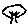
Label: tree